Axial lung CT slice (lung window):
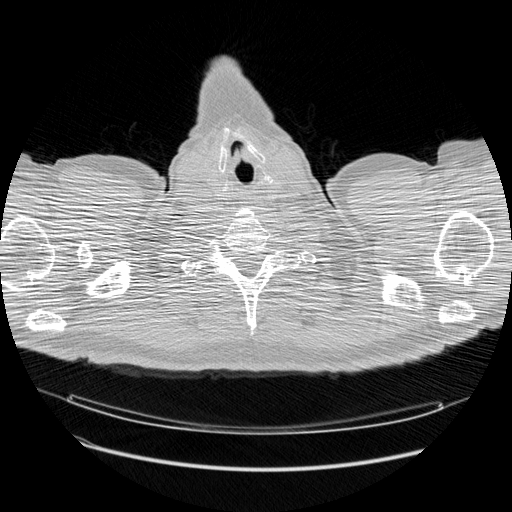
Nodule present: no